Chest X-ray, PA view. Patient: 78 years old, sex F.
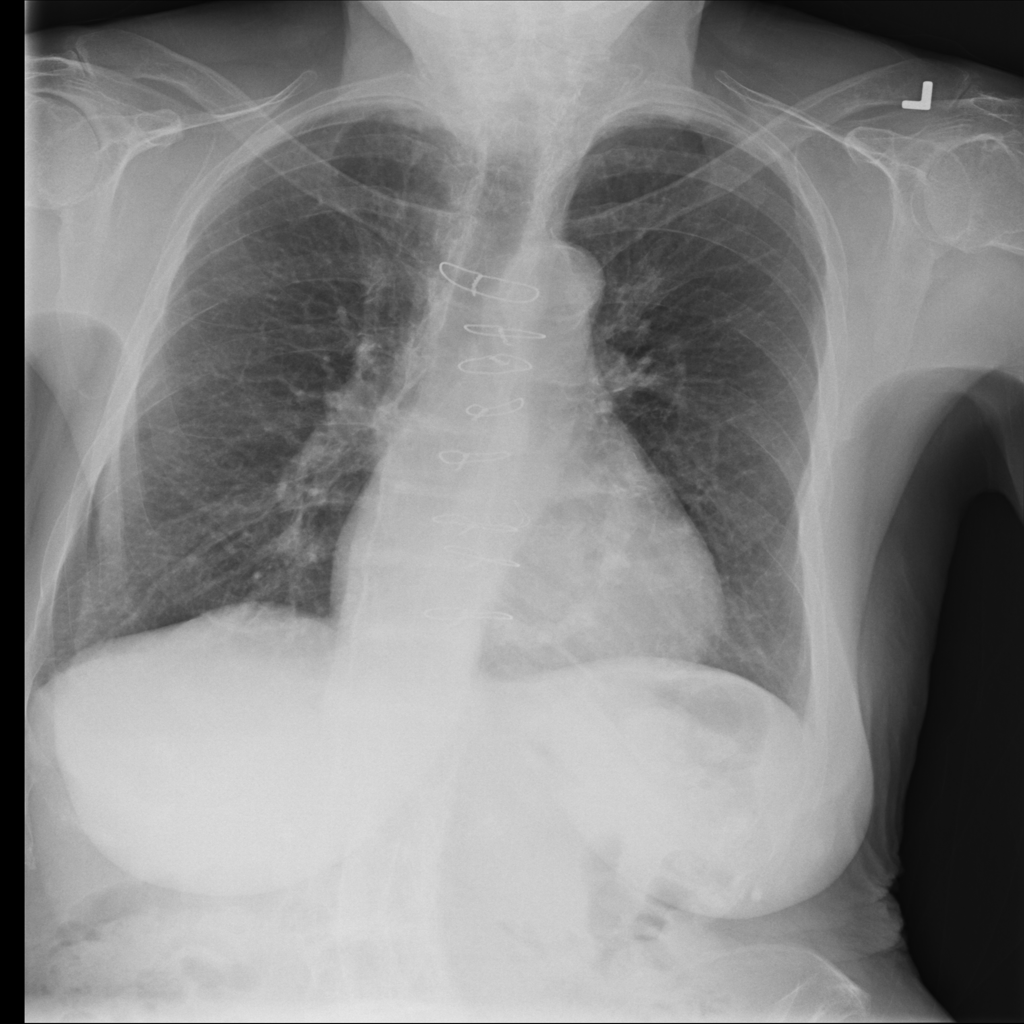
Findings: No Finding